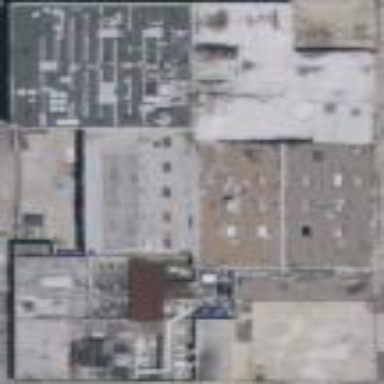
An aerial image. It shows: Industrial building.